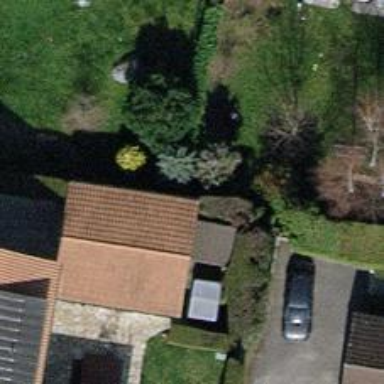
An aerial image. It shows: Hedge acting as barrier.